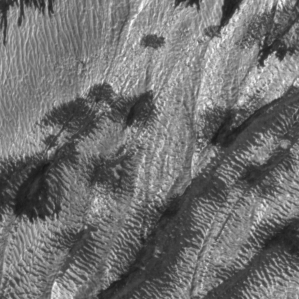
Label: frost